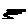
Label: zigzag